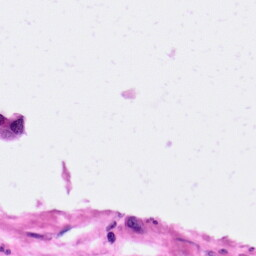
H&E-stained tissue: Pancreatic